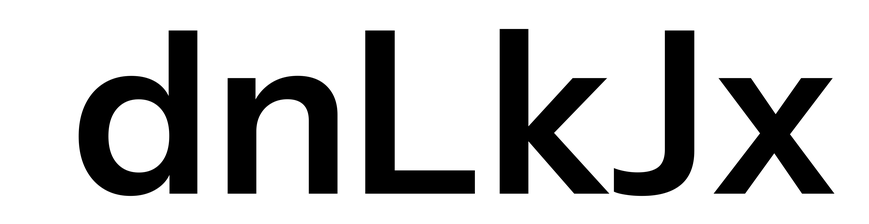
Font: InstrumentSans_SemiBold